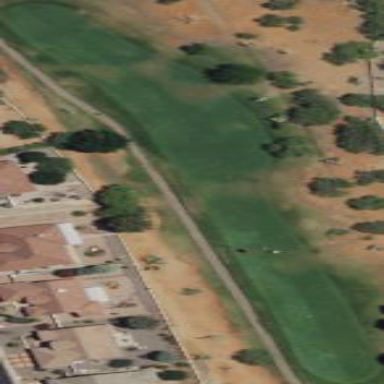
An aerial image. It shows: Golf fairway in the image.